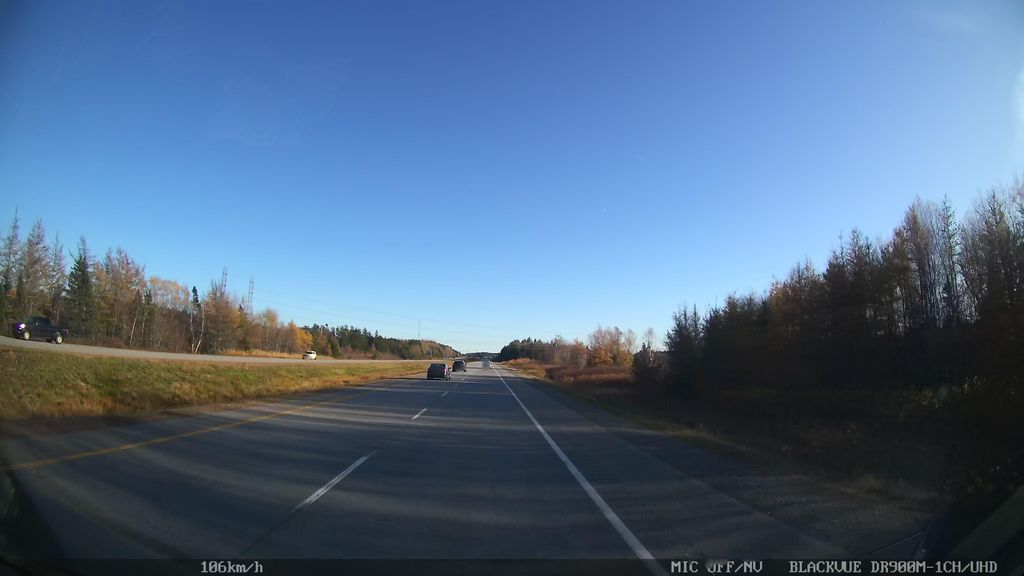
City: halifax